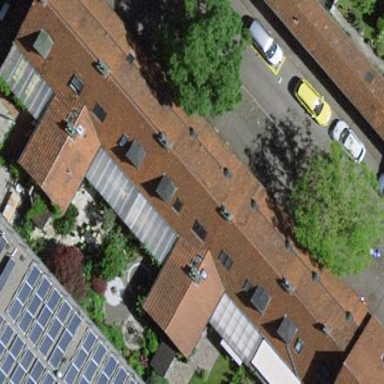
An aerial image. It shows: Terrace building.